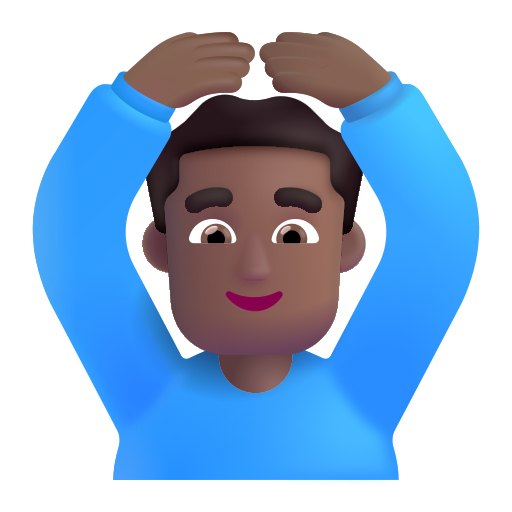
man gesturing ok color  dark